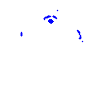
Particle: pion